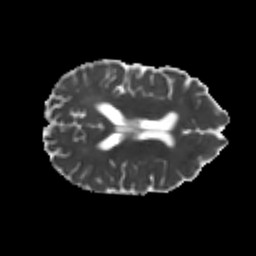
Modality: MD
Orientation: axial
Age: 24
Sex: male
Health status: healthy
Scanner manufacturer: philips
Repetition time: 7.385 s
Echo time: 0.08599 s